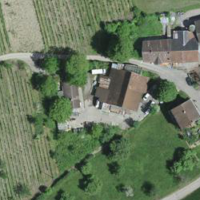
EUNIS habitat code: 40
Species observed at this site:
Calamagrostis epigejos